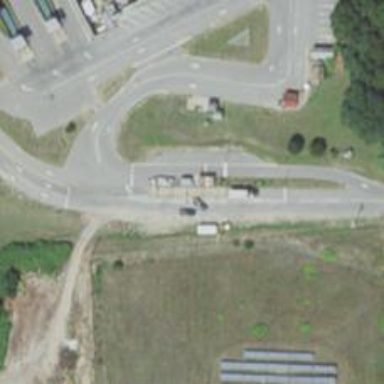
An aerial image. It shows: Weighbridge facility.